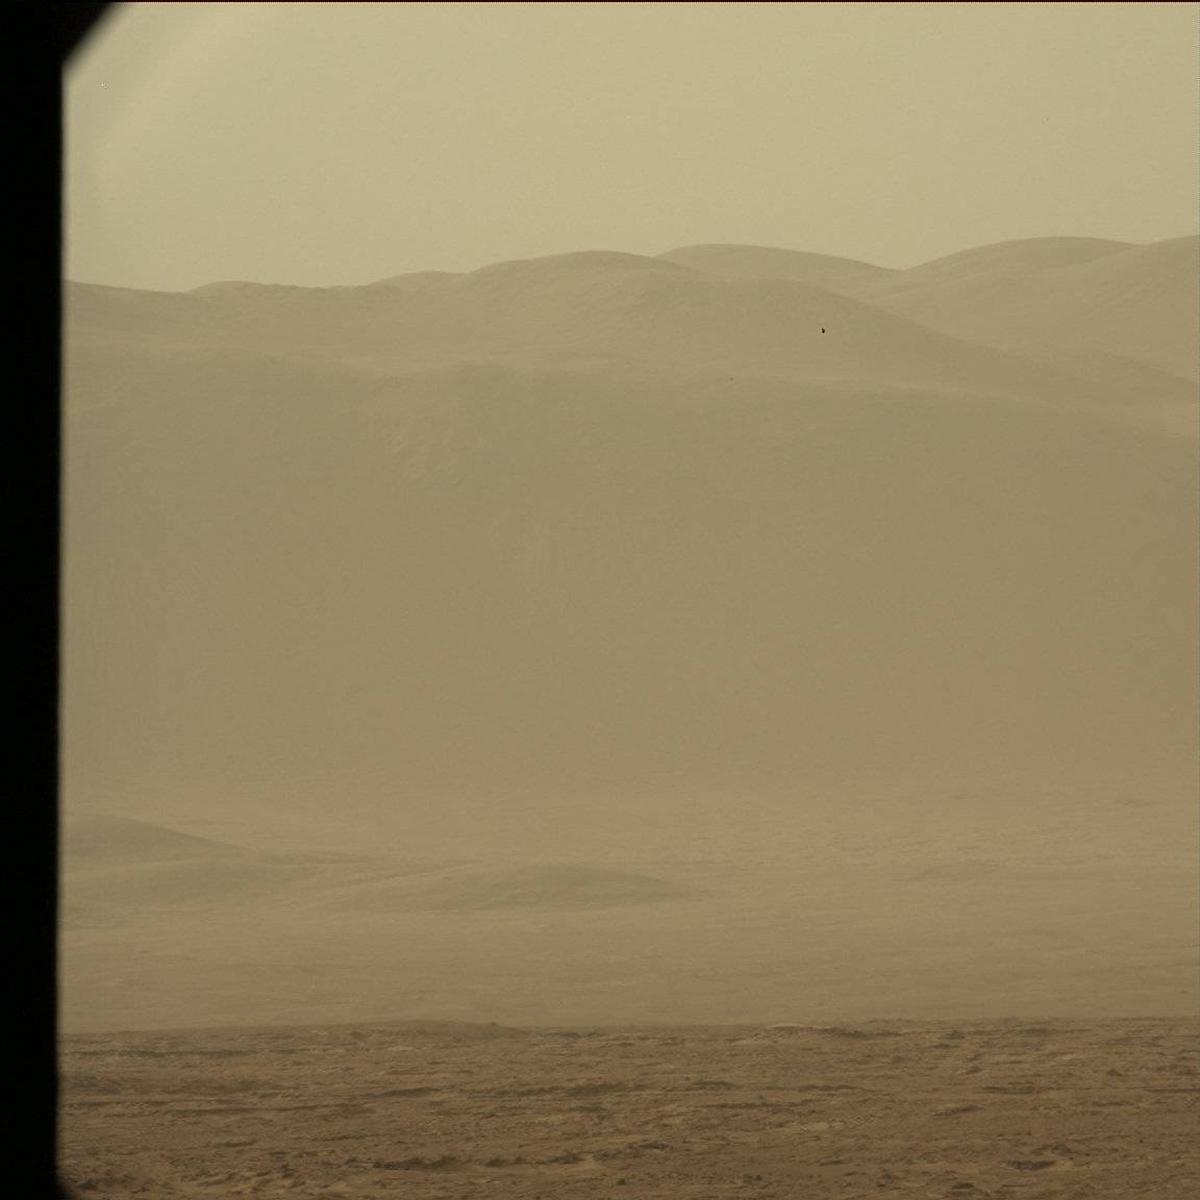
Terrain classes present: Ridge, Sand / Soil, Sky